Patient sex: M
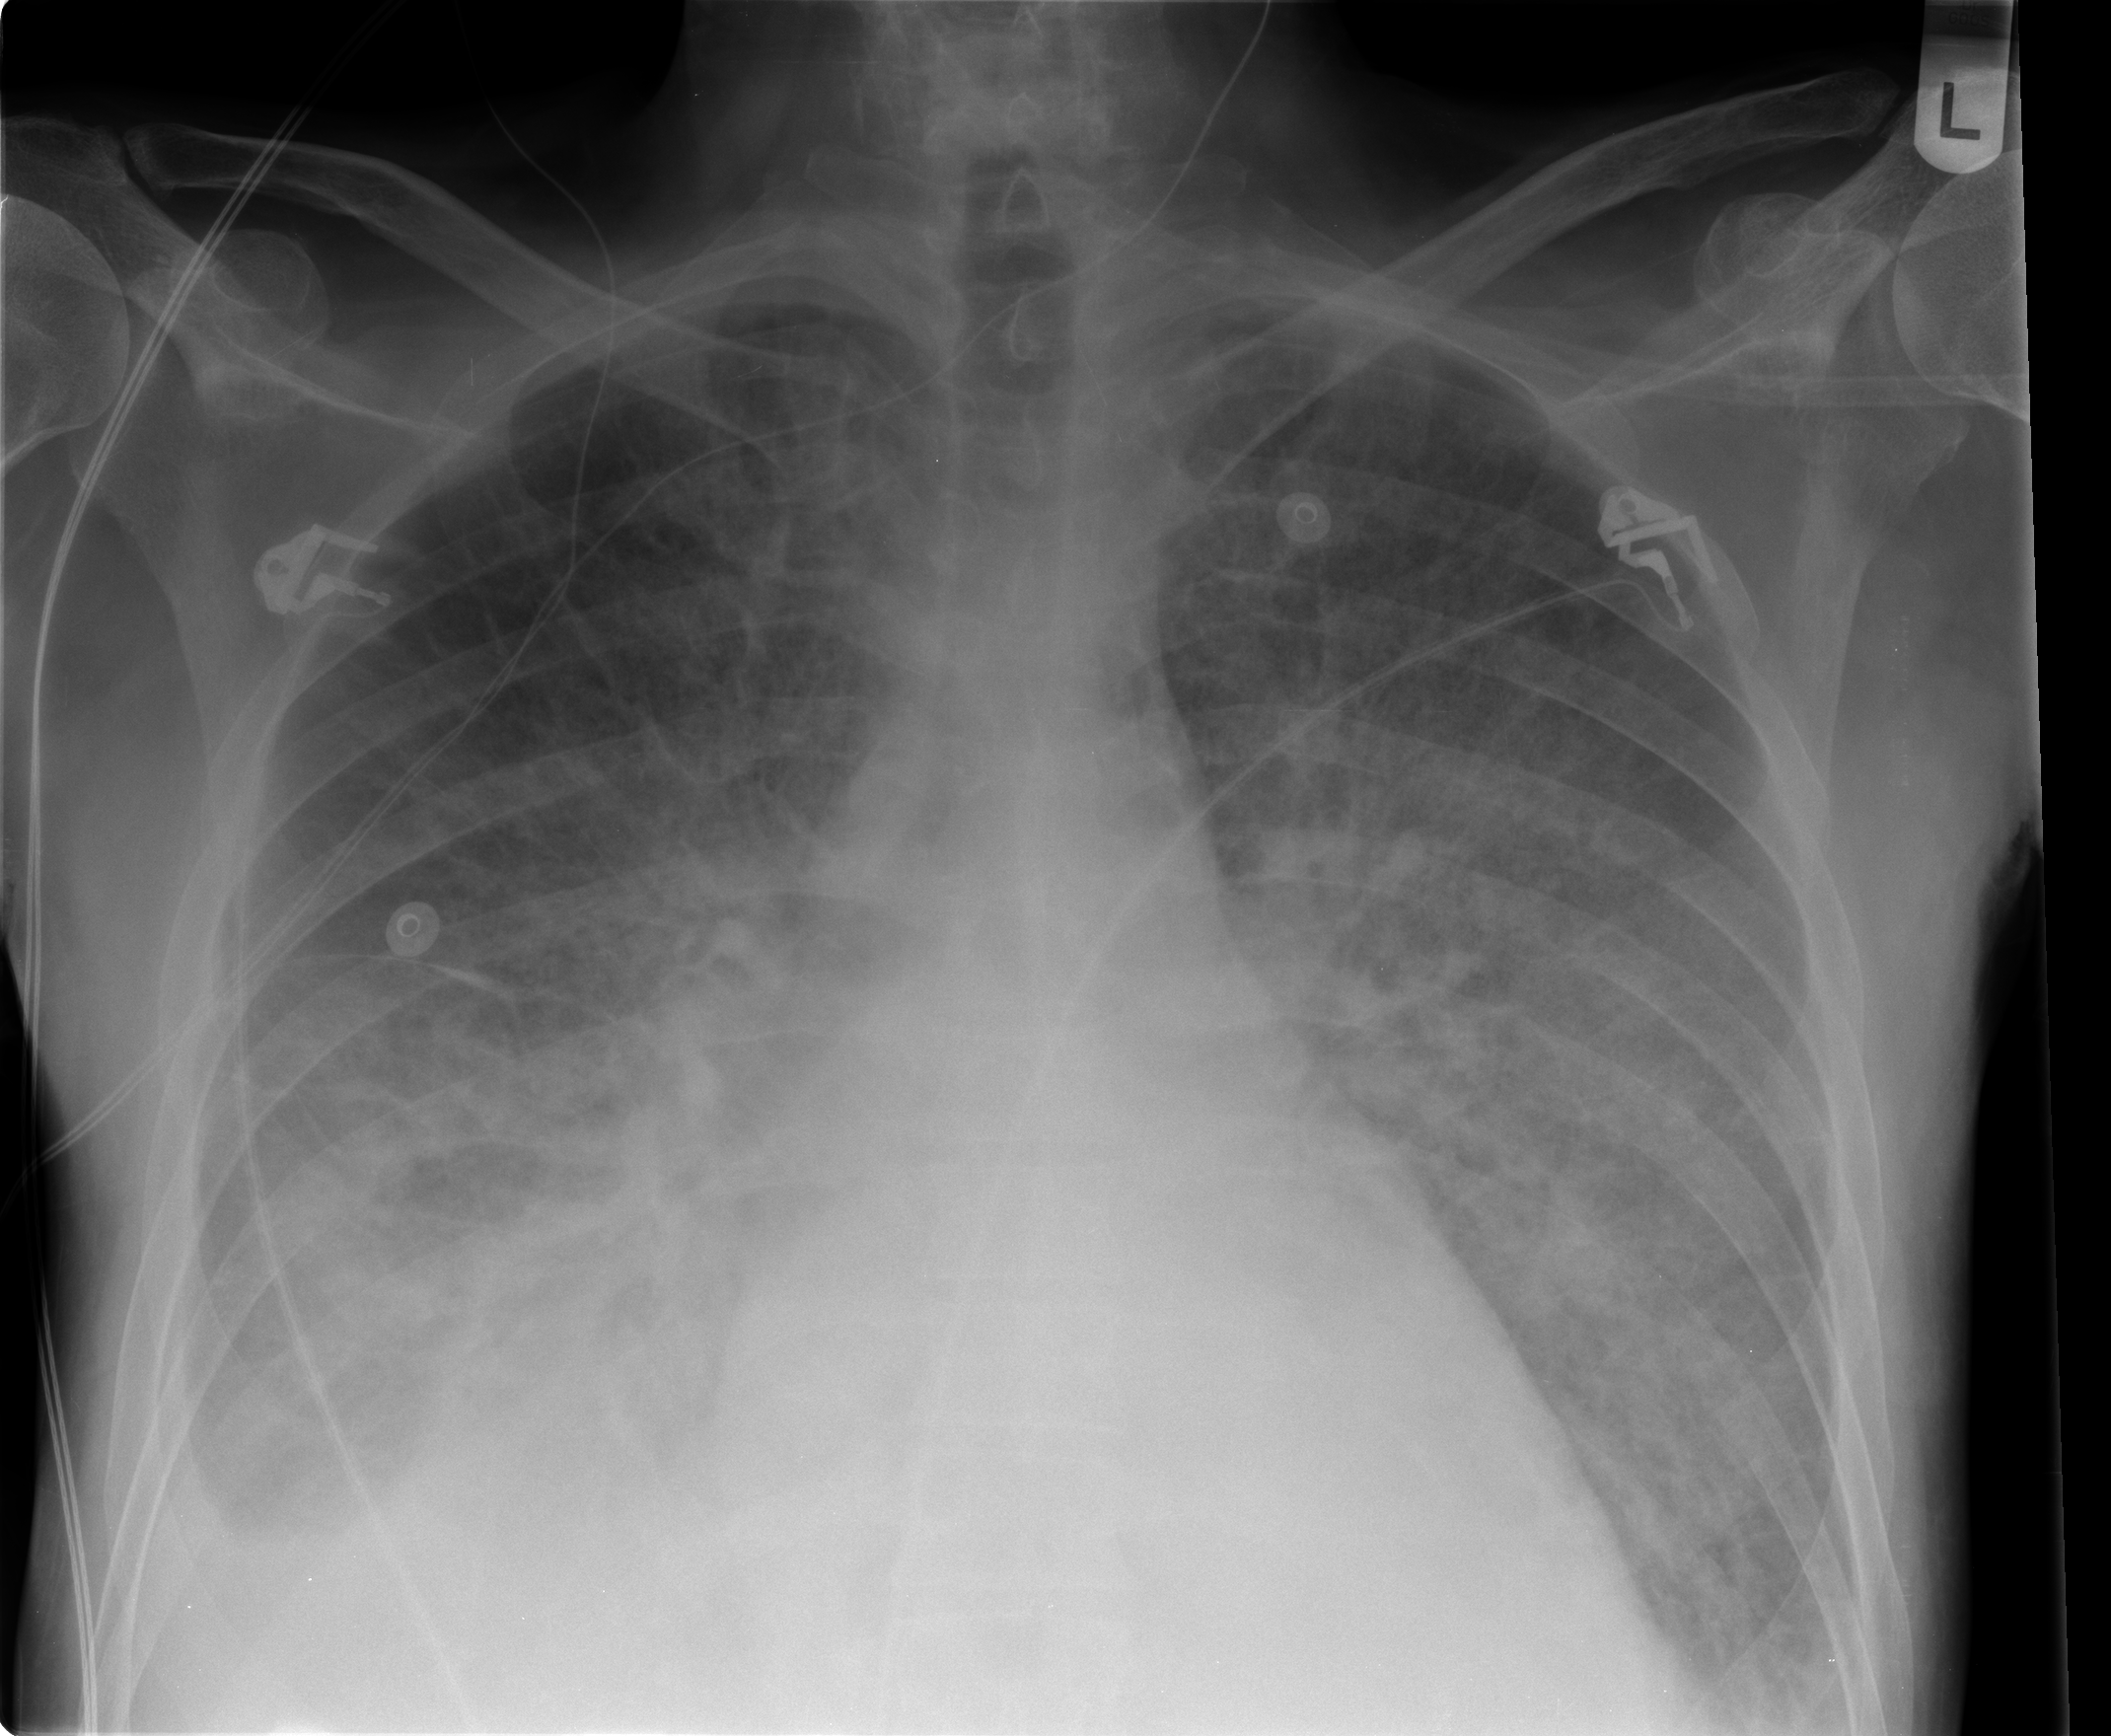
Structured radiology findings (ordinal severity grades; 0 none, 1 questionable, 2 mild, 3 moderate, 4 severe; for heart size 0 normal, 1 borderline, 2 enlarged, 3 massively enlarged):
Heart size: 1
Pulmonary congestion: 4
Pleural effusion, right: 3
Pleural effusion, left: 1
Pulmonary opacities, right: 2
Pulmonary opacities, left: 2
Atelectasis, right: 0
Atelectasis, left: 0